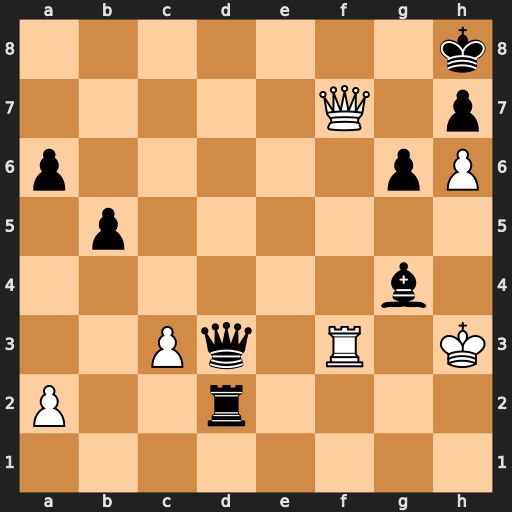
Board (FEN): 7k/5Q1p/p5pP/1p6/6b1/2Pq1R1K/P2r4/8
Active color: w
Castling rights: -
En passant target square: -
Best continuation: Kxg4 Qe4+ Kh3 Qxf3+ Qxf3